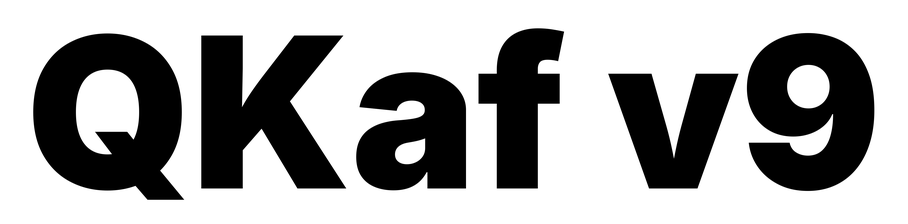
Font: Inter_Black